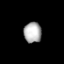
Tissue: prostate
Cell type: T cells
Senescence score: 0.2647
Nuclear area (px): 356
Mean DAPI intensity: 176.508